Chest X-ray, AP view. Patient: 46 years old, sex M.
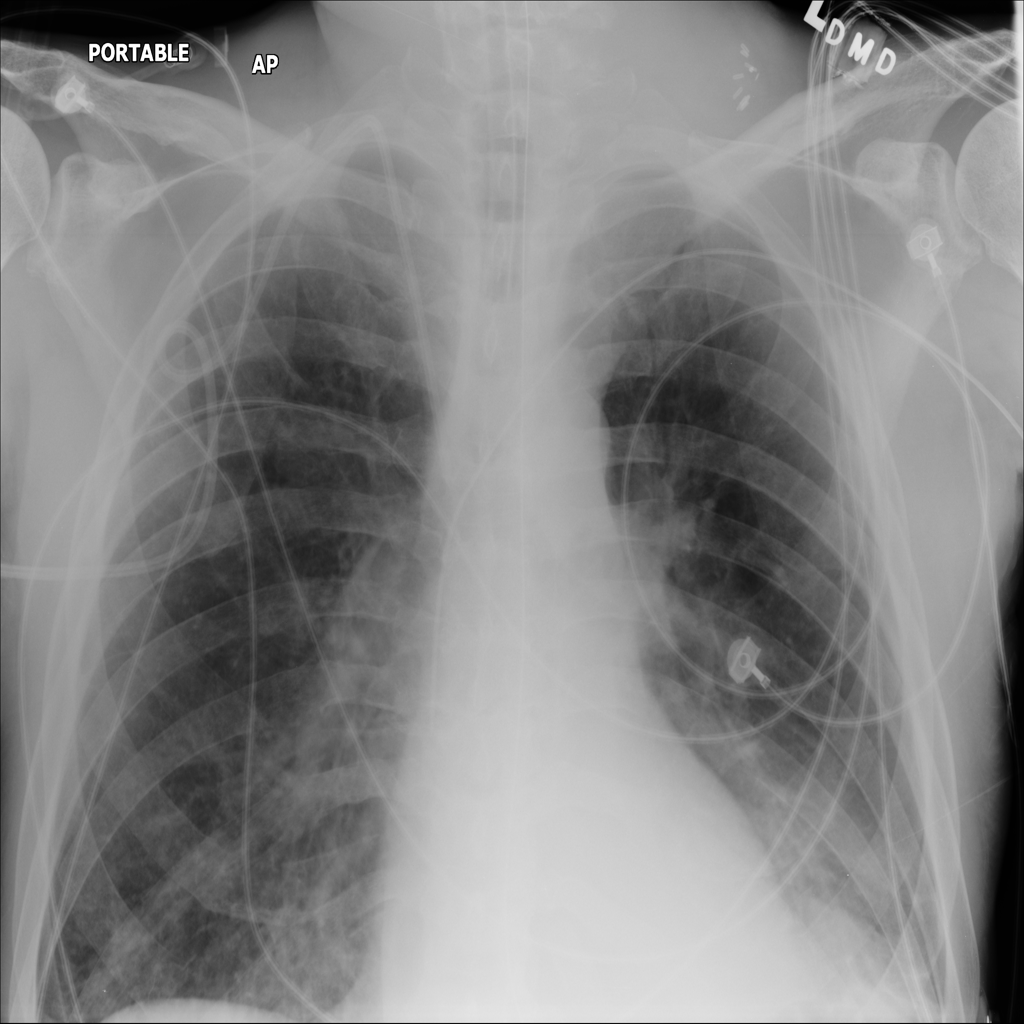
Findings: Consolidation, Infiltration